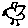
Label: bird